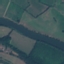
Label: River